Current action and preconditions to check: trajectory_clear

Your task: For each precondition in the list above, predict whether it will hold at this action.

Consider the current scene as observed from the mobile robot's camera, and analyze the predicted future states of all dynamic agents (e.g., people, animals, vehicles, or any moving entities) within the NEXT SECOND.

IMPORTANT: Only answer "very likely" if you are absolutely certain—based on strong, clear evidence—that a dynamic agent will violate the precondition in the predicted future state. Do NOT answer "very likely" for unlikely, ambiguous, or low-probability risks.

Ask yourself for each precondition: Is there a high probability, with clear and convincing evidence, that the predicted future states of any dynamic agent will interfere with the predicted future state of the currently executing action within the NEXT SECOND, causing that precondition to fail?

Assess the risk level based on these predictions. Use "likely" or "very likely" if motions create a clear risk of interference.

Use "neutral" or "improbable" if agents are nearby but their predicted paths are clearly diverging or non-conflicting.

Failure Risk Categories: "very improbable", "improbable", "neutral", "likely", "very likely"

Answer Format: Output ONLY the probability_of_failure value from these categories: "very improbable", "improbable", "neutral", "likely", "very likely"

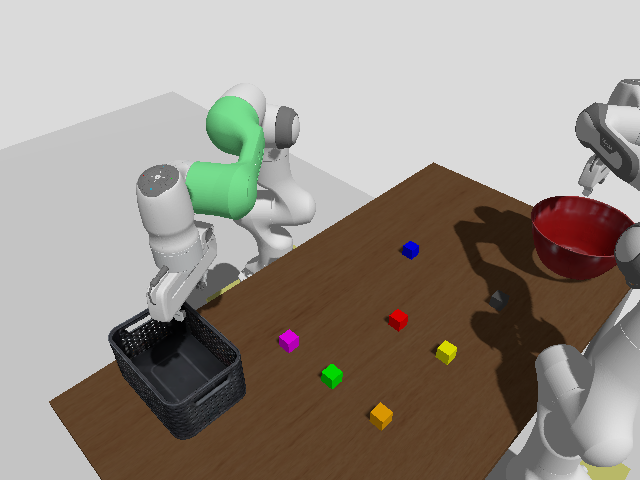

Answer: very improbable